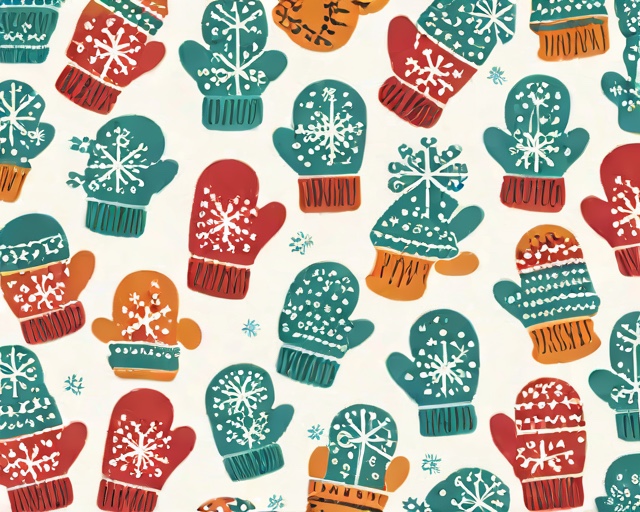
Category: Holiday